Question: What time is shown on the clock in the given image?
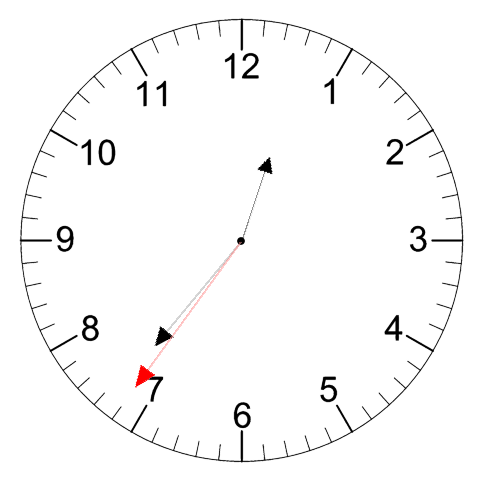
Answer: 12:36:36